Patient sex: M
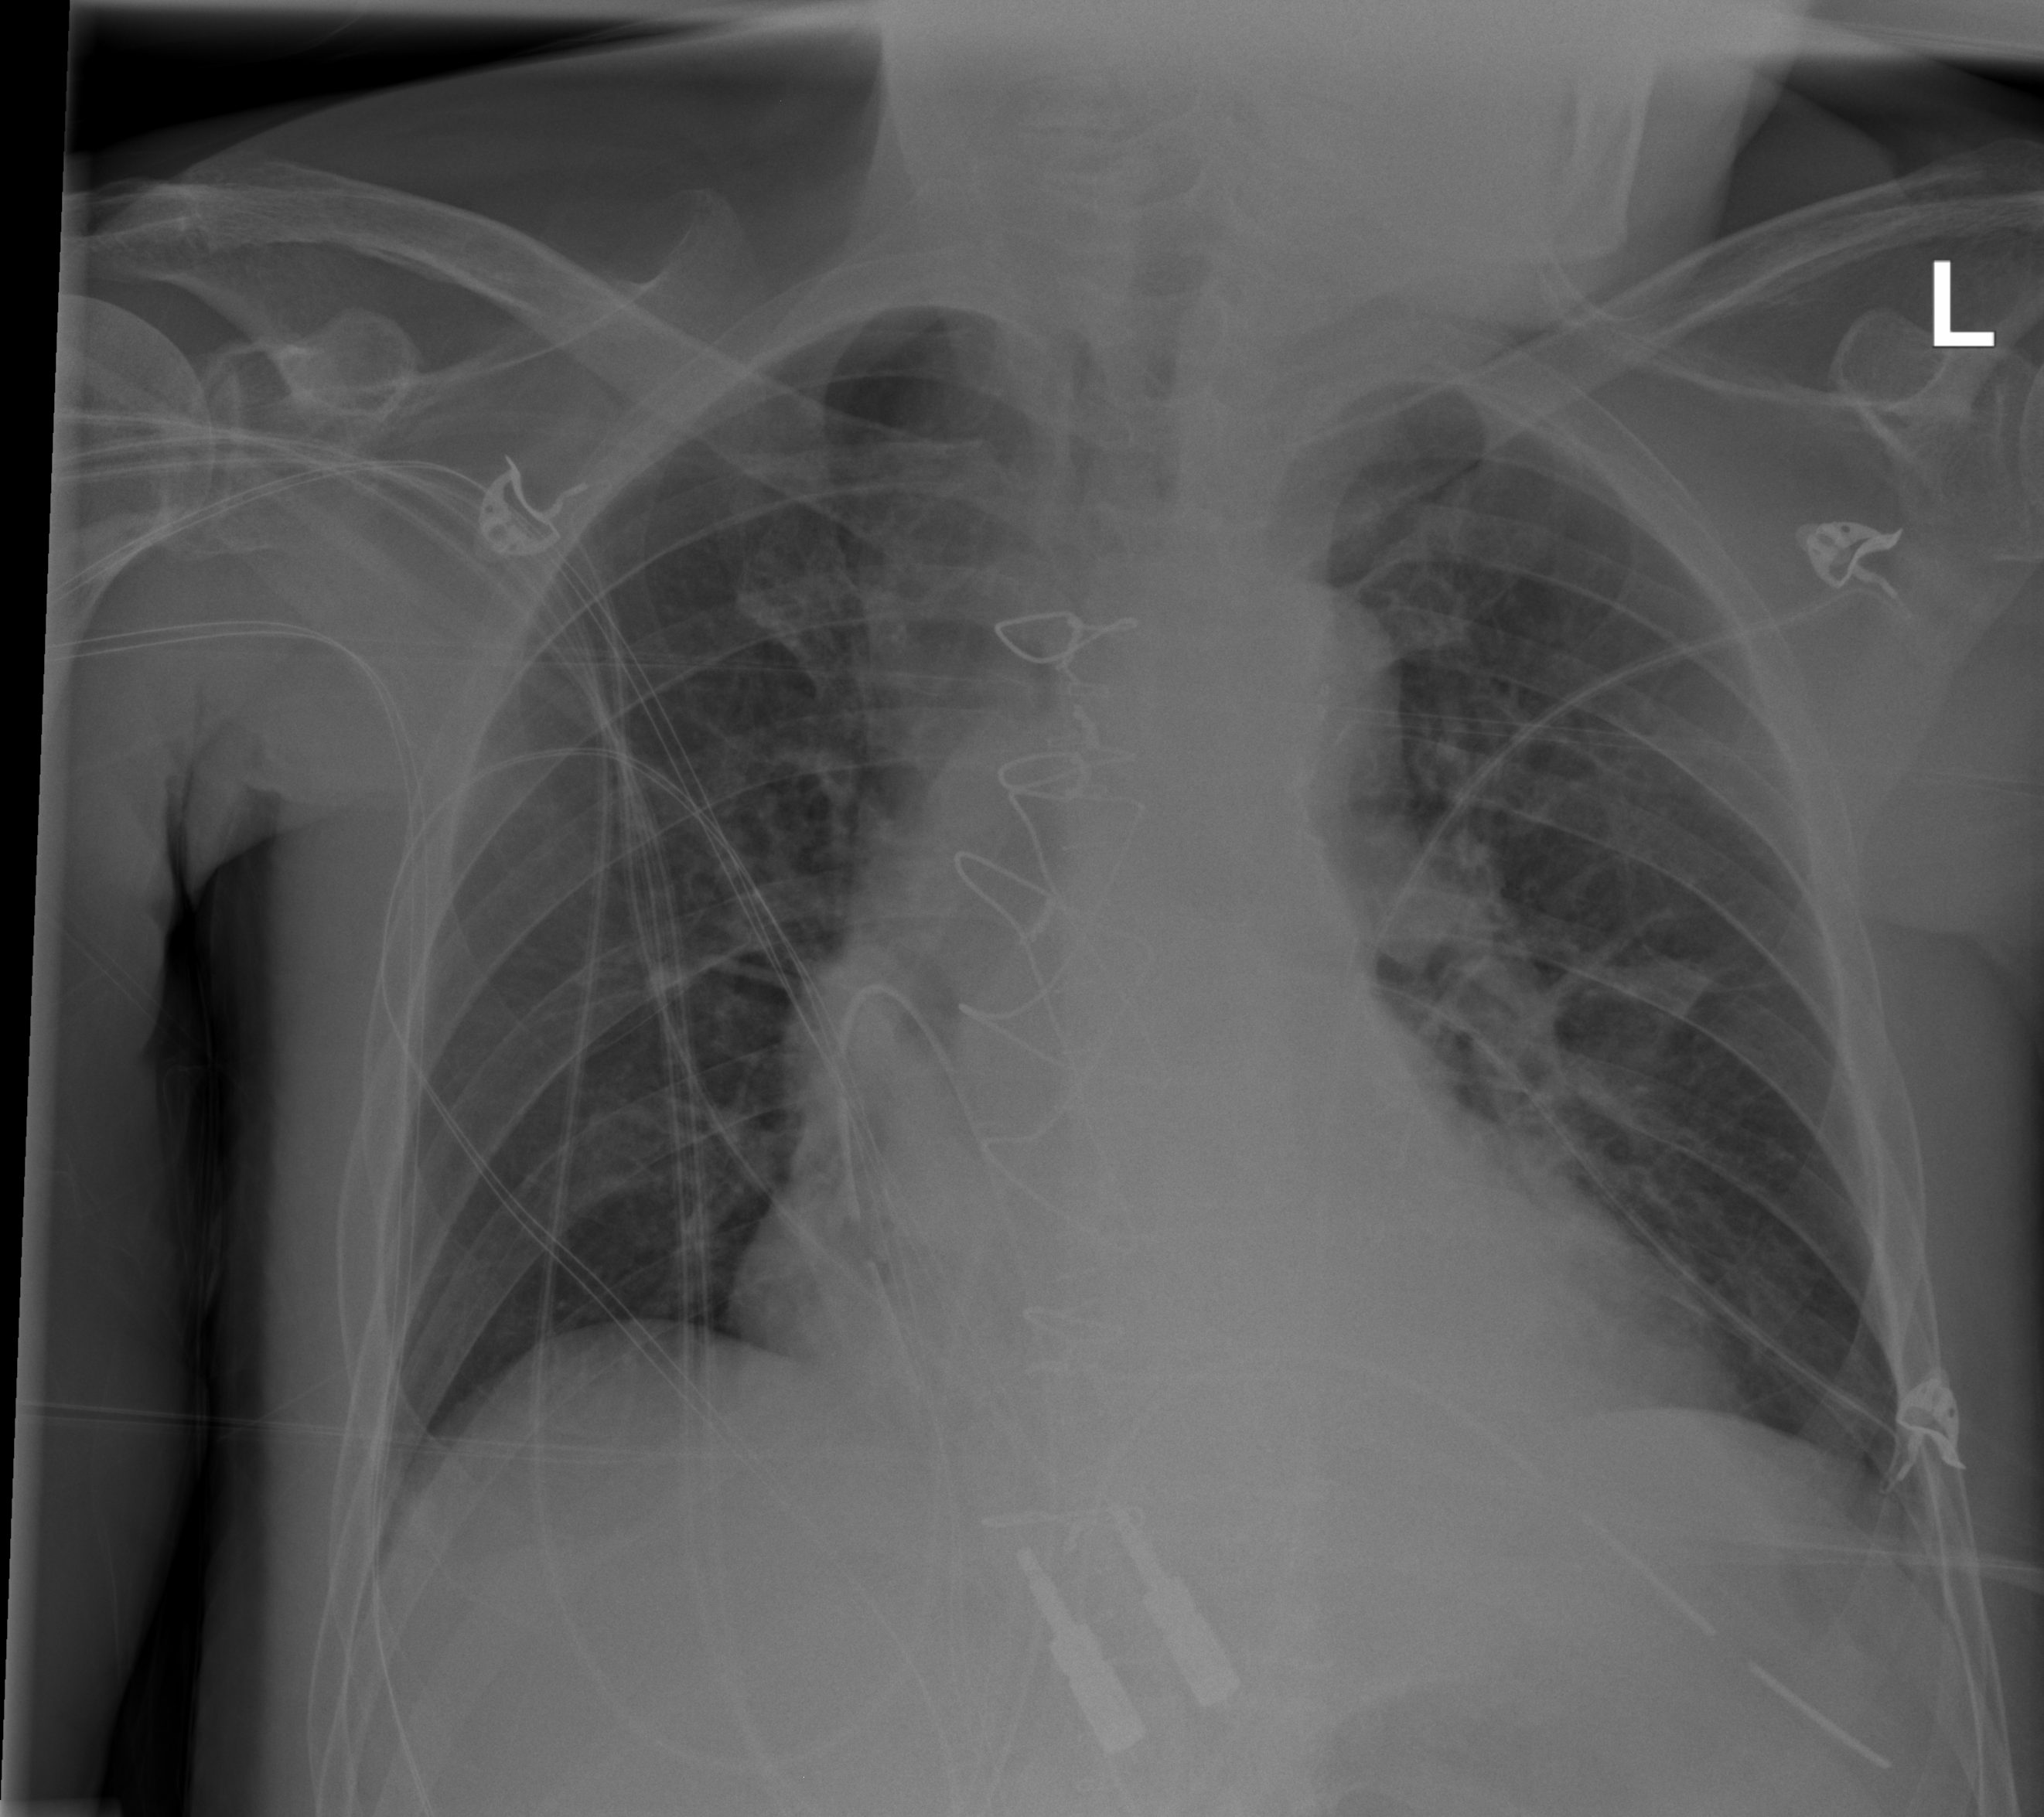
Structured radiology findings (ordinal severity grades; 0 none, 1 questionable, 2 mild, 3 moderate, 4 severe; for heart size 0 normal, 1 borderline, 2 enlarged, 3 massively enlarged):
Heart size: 1
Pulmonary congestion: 1
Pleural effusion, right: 0
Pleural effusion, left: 0
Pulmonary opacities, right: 0
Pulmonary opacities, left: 0
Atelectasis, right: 0
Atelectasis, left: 2